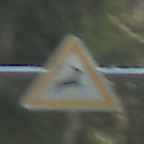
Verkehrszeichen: WildwechselLinks
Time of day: MorningAfternoon
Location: Outdoor (Nature)
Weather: Clear
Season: NotSpecified
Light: Natural